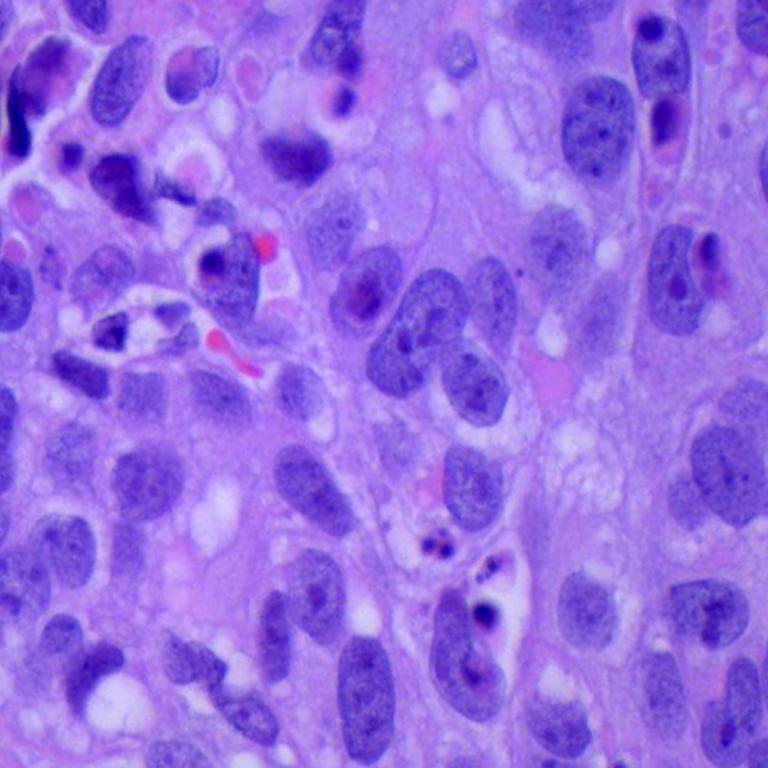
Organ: lung
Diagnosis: squamous carcinomas